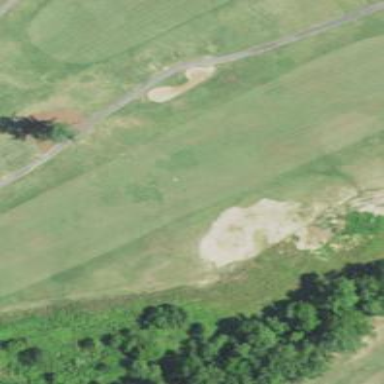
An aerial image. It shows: Golf fairway surrounded by grass.